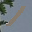
Label: 1